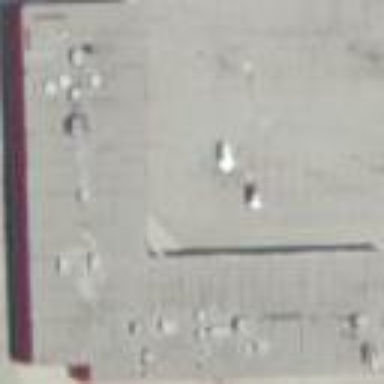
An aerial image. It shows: Commercial building.